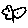
Label: flower